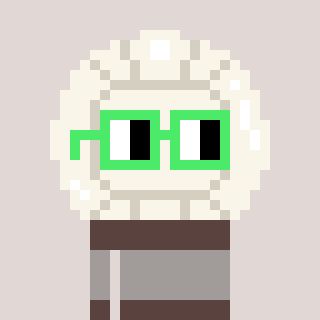
a pixel art character with square light green glasses, a volleyball-shaped head and a darkbrown-colored body on a warm background